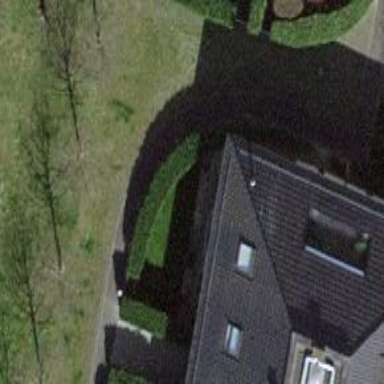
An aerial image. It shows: Garden surrounded by fence.